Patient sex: F
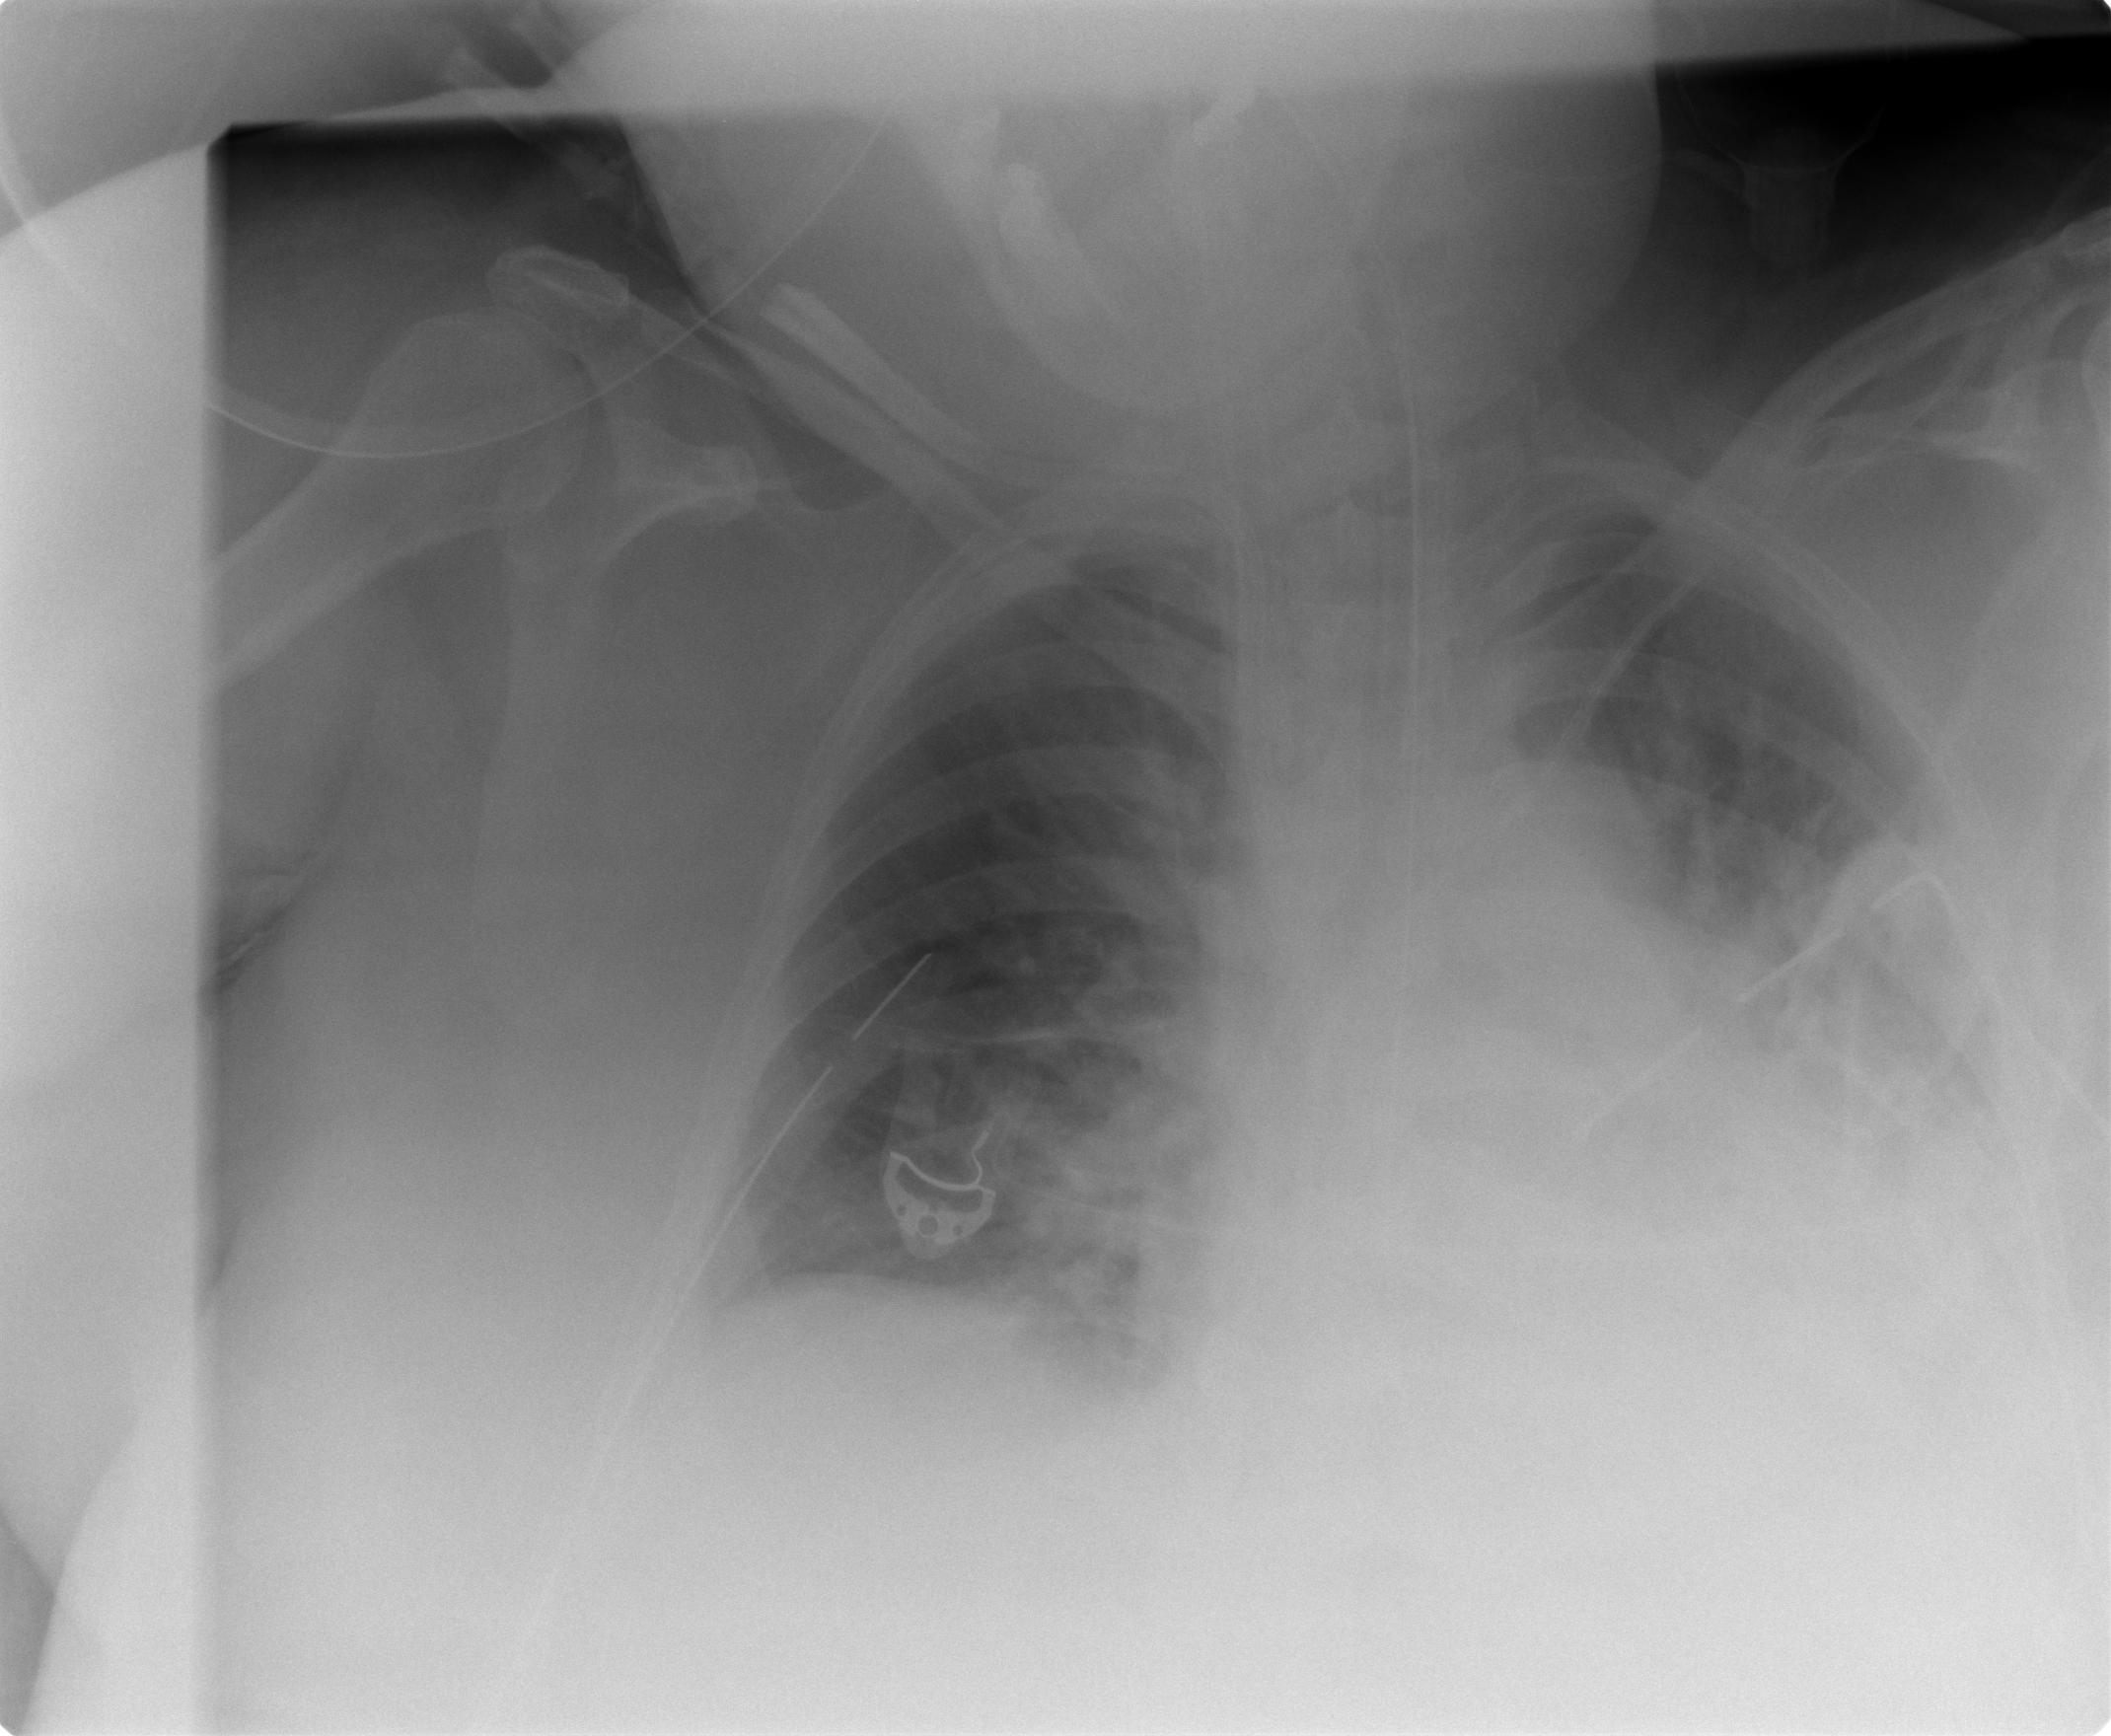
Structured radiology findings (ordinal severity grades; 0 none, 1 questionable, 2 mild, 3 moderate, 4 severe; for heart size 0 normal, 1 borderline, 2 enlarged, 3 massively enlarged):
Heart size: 2
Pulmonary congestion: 2
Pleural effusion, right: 0
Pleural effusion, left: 2
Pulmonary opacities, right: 0
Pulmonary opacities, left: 3
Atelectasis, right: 2
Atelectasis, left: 3